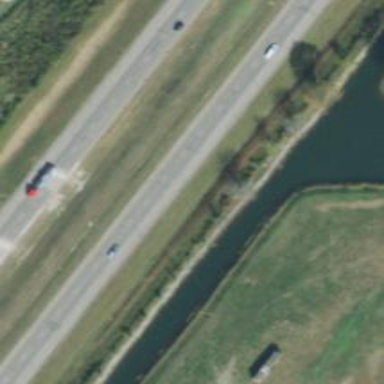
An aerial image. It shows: Asphalt motorway.